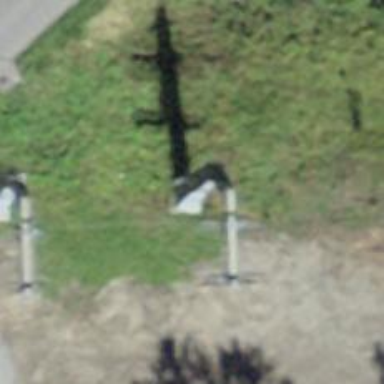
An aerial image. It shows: Pylon used for aerialway.